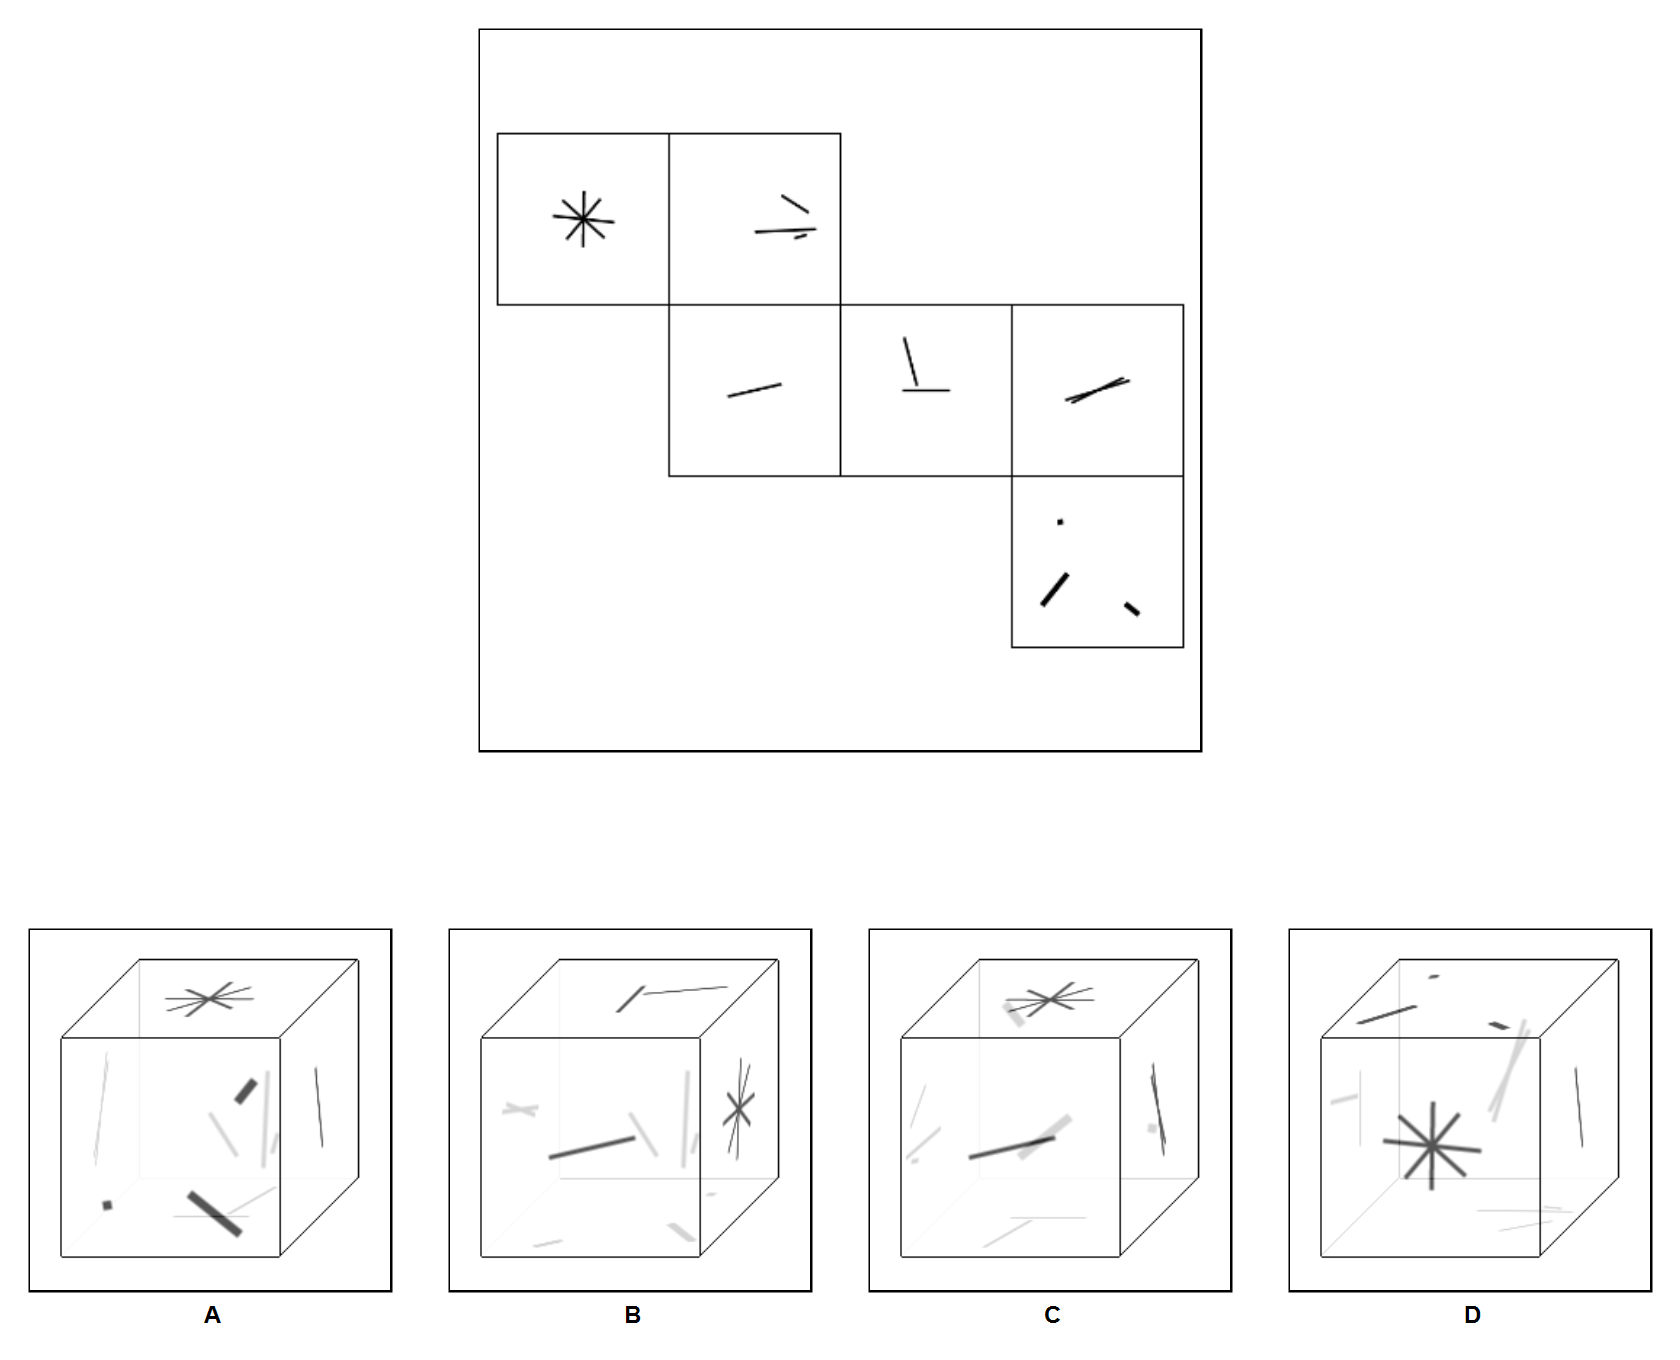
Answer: A